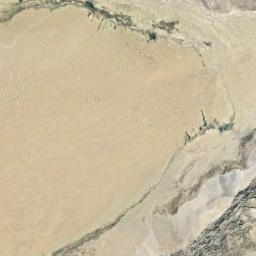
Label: desert